九年级 · 度量几何学
) 如图, 在 $\triangle \mathrm{ABC}$ 中, $\angle \mathrm{C}=150^{\circ}, \mathrm{AC}=4, \tan \mathrm{B}=\frac{1}{8}$.

(1) 求 $\mathrm{BC}$ 的长;

(2) 利用此图形求 $\tan 15^{\circ}$ 的值.

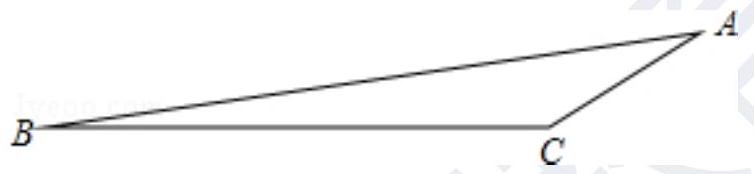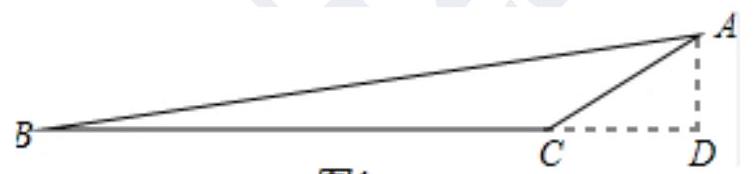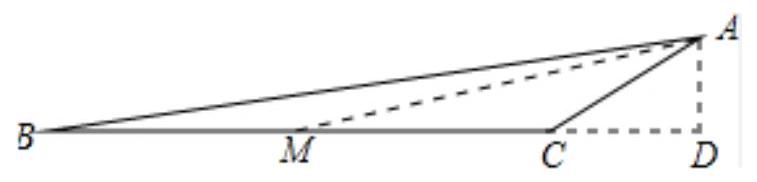
答案: (1) $16-2 \sqrt{3}$;

(2) $2-\sqrt{3}$

【解析】（1）过 $\mathrm{A}$ 作 $\mathrm{AD} \perp \mathrm{BC}$, 交 $\mathrm{BC}$ 的延长线于点 $\mathrm{D}$, 如图 1 所示:

图1

在 Rt $\triangle \mathrm{ADC}$ 中, $\mathrm{AC}=4, \because \angle \mathrm{C}=150^{\circ}$,

$\therefore \angle \mathrm{ACD}=30^{\circ}, \therefore \mathrm{AD}=\frac{1}{2} \mathrm{AC}=2$,

$\mathrm{CD}=\mathrm{AC} \cdot \cos 30^{\circ}=4 \times \frac{\sqrt{3}}{2}=2 \sqrt{3}$,

在 Rt $\triangle \mathrm{ABD}$ 中, $\tan \mathrm{B}=\frac{A D}{B D}=\frac{2}{B D}=\frac{1}{8} \div$,

$\therefore \mathrm{BD}=16, \quad \therefore \mathrm{BC}=\mathrm{BD}-\mathrm{CD}=16-2 \sqrt{3}$;

(2) 在 $B C$ 边上取一点 $M$, 使得 $C M=A C$, 连接 $A M$, 如图 2 所示:

图 2

$\because \angle \mathrm{ACB}=150^{\circ}, \quad \therefore \angle \mathrm{AMC}=\angle \mathrm{MAC}=15^{\circ}$,

$\tan 15^{\circ}=\tan \angle A M D=\frac{A D}{M D}=\frac{2}{4+2 \sqrt{3}}=\frac{1}{2+\sqrt{3}}=2-\sqrt{3}$.